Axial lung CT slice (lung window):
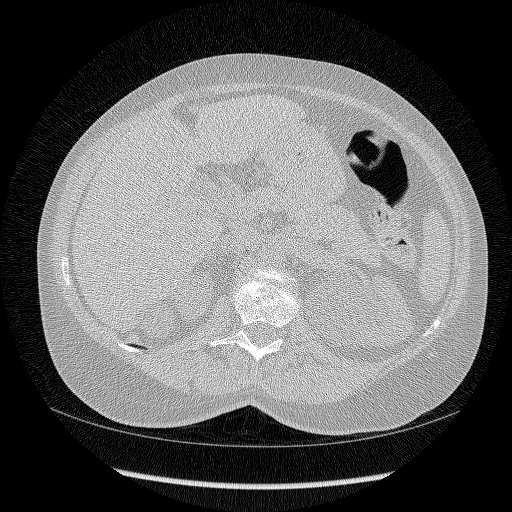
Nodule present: no